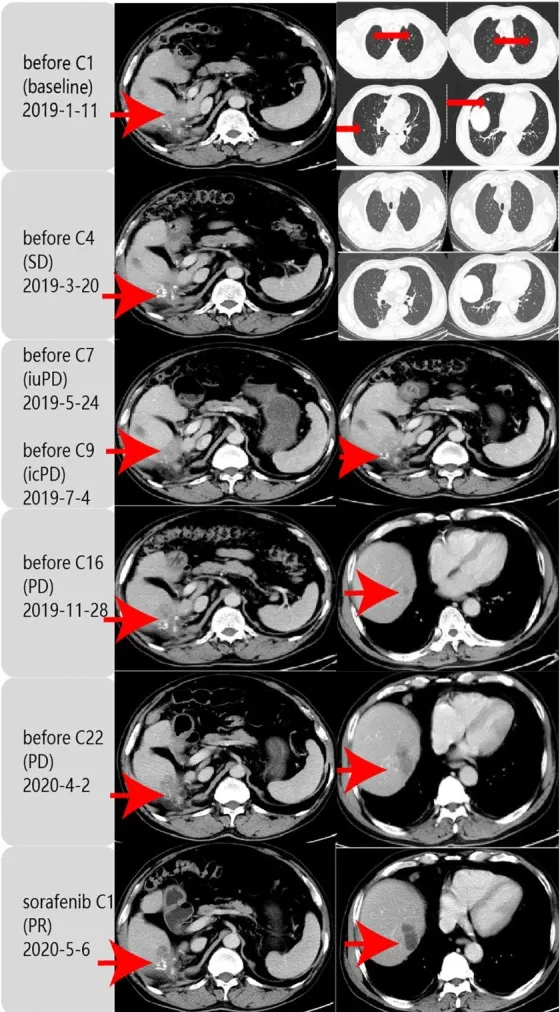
Response evaluation during the clinical course including changes in imaging and quantitative data. IuPD (immunity unconfirmed progressive disease); icPD (immunity confirmed progressive disease). (B) Representative images of the CT scan revealed the increasing and decreasing process of both primary and metastatic lesions in the liver and lung after PD-1 antibody (tislelizumab) and sorafenib treatment. Red arrows indicate tumor lesions.
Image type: radiology (ct)